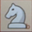
Piece: wN